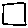
Label: square